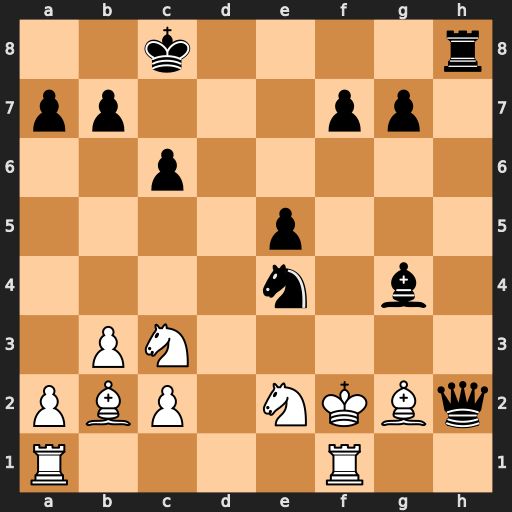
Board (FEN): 2k4r/pp3pp1/2p5/4p3/4n1b1/1PN5/PBP1NKBq/R4R2
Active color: w
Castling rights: -
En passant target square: -
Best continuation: Nxe4 Bxe2 Rh1 Qf4+ Kxe2 Rh2 Rxh2